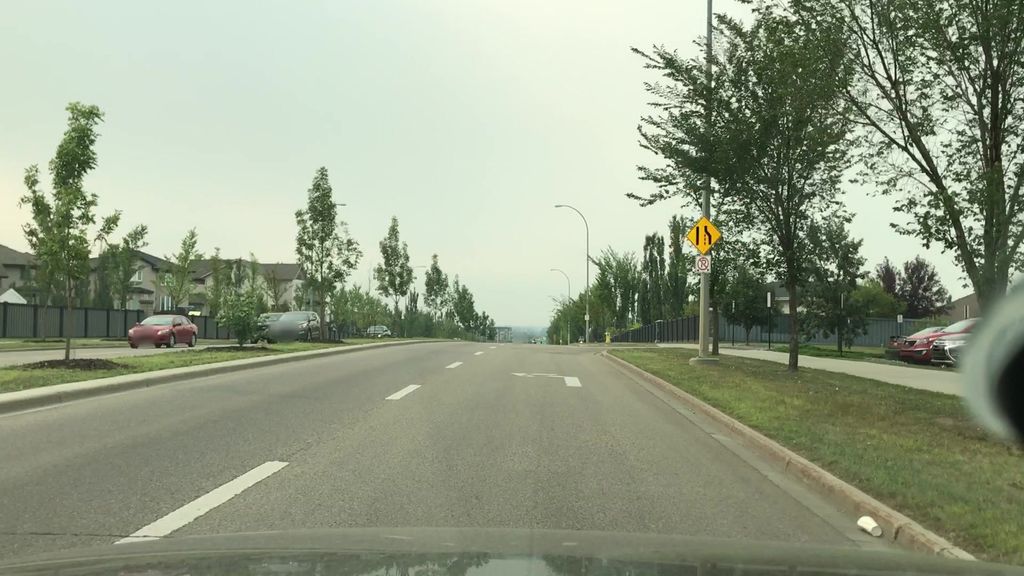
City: edmonton